Question: I am reading from an XML file using XML Parser.
XML Parser is reading the first line as null and then returns other data from the xml file so created.
Following is the XML Parsing Code:
'''
XmlResourceParser parser = getResources().getXml(R.xml.contacts);
int eventType = -1;
try {
while (eventType != XmlResourceParser.END_DOCUMENT)
{
if(eventType == XmlResourceParser.START_TAG)
{
if(parser.getName().toString().equals("contact") && parser.getName().toString().equals("null"))
col.append(parser.getAttributeValue(null, "name") + "
");
col.append(parser.getAttributeValue(null, "phone") + "
");
}
eventType = parser.next();
}
}
catch (XmlPullParserException e) {
e.printStackTrace();
}
'''
Following is the XML File:
'''
<?xml version="1.0" encoding="utf-8"?>
<contacts>
<contact name="Prathama Blood Center" phone="079 26600101" />
<contact name="Green Cross" phone="079 25507013"/>
<contact name="Crossworld Blood Bank" phone="079 26568004"/>
<contact name="Adarsh Voluntary Blood Bank" phone="079 22746672"/>
<contact name="Red Cross" phone="079 27551790"/>
</contacts>
'''
Following is the Screen I am getting:

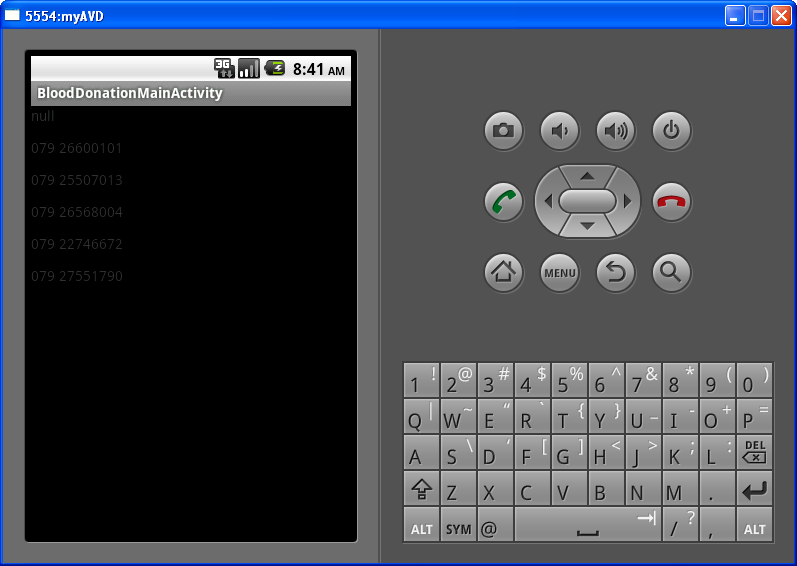
Answer: Right now the scope of your 'if' only extends to the first 'col.append' I'm not sure why you need that if statement (because its never true) Here's what the scope should be:
'''
if(parser.getName().toString().equals("contact") && parser.getName().toString().equals("null"))
{ //here
col.append(parser.getAttributeValue(null, "name") + "
");
col.append(parser.getAttributeValue(null, "phone") + "
");
}//and here
'''